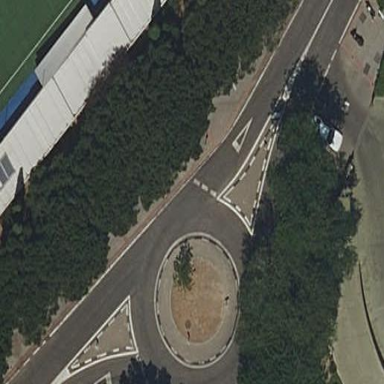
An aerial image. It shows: Roundabout on residential road with asphalt surface.